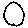
Label: circle